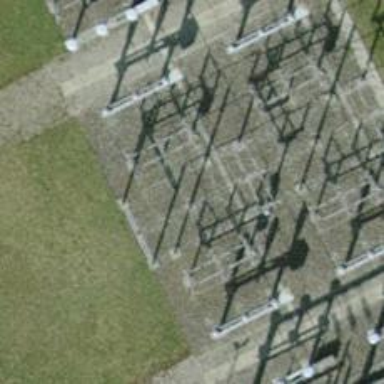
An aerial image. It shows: Power line with 3 cables. The line type is busbar.